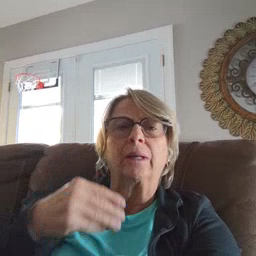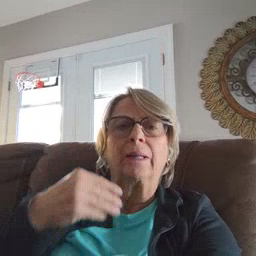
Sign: later